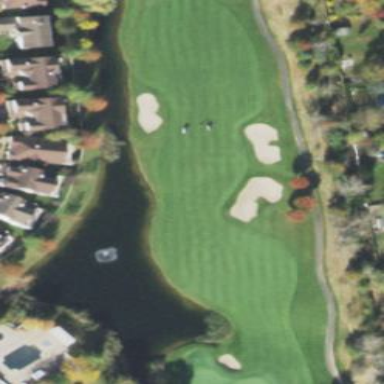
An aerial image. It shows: Golf fairway surrounded by grass.